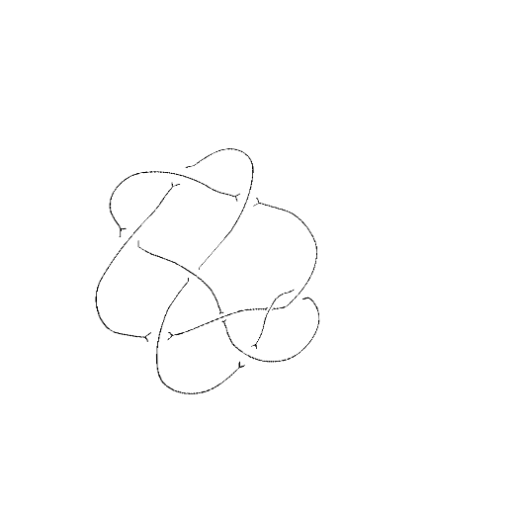
Crossing number: 9